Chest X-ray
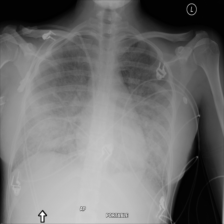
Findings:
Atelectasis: negative
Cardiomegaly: negative
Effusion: negative
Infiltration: positive
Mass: negative
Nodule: negative
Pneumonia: negative
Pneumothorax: negative
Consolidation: negative
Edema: positive
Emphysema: negative
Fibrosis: negative
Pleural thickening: negative
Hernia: negative